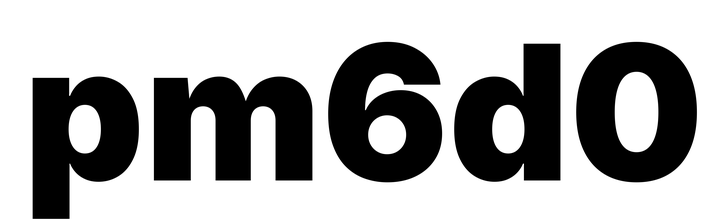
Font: Inter_Black